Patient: sex F, age 31
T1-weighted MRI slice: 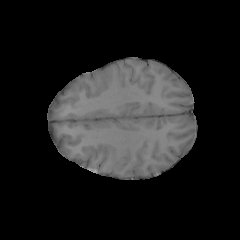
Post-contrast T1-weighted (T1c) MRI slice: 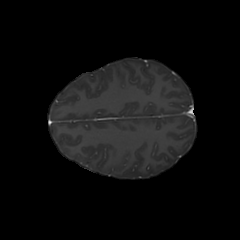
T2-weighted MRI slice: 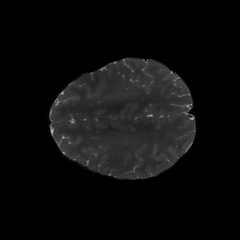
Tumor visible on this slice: no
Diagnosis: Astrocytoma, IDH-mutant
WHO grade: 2